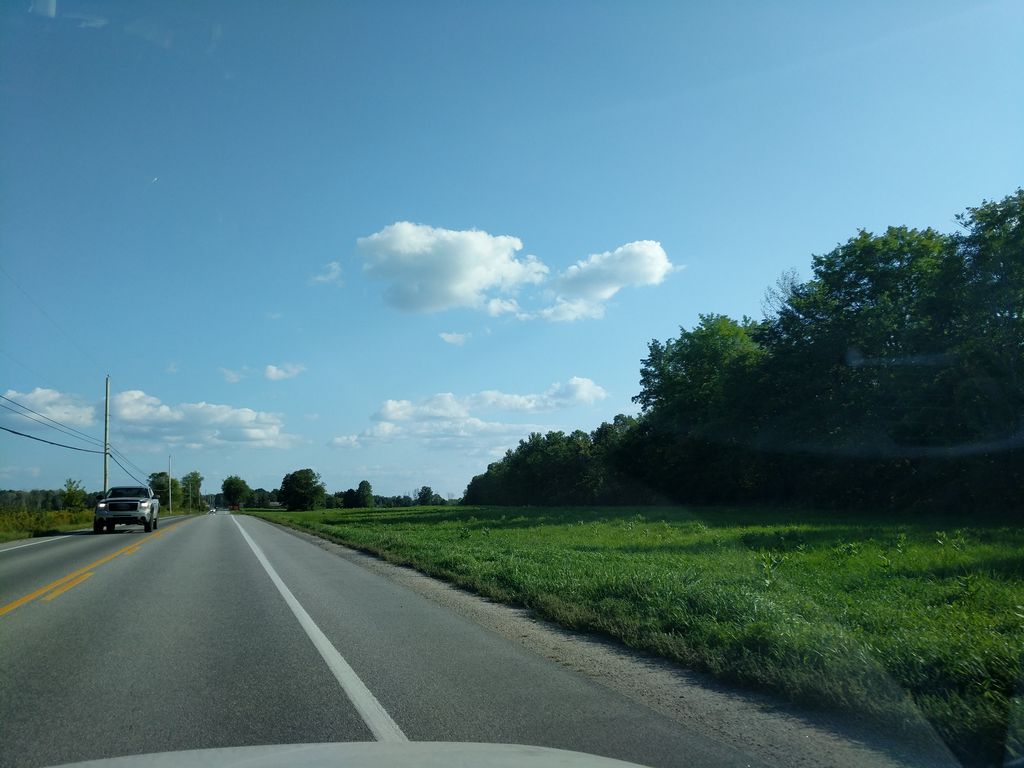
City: ottawa-gatineau